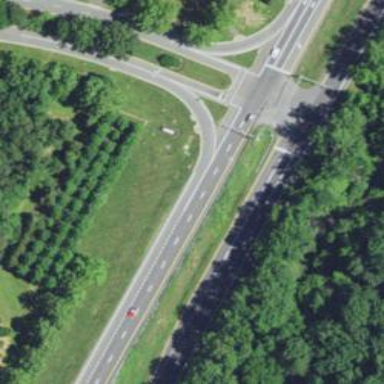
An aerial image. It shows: Trunk link highway.